Question: I got an access application with a SQL Server backend and I'm trying to replicate the database for an offline version.
So every laptop got there own SQL Server database and I made a DSN file to localhost for the linked tables.
'''
ODBC;Description=localhost;DRIVER=SQL Server;SERVER=localhost\SQLEXPRESS;Trusted_Connection=Yes;APP=Microsoft Office 2010;DATABASE=SMD;TABLE=dbo.ClientsListColumns
'''
As I thought, it works on mine but not on the other computers
I got that error

Is there any way to make only 1 DSN file?
Thank you
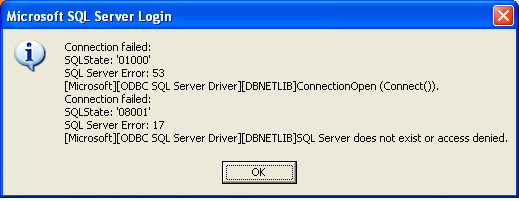
Answer: Please have a look at the solution in this Server Fault question:
<URL>